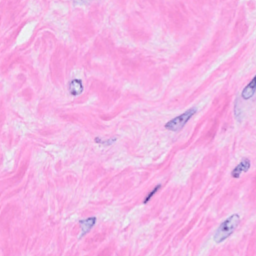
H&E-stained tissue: Breast